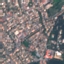
Land use / land cover: Residential